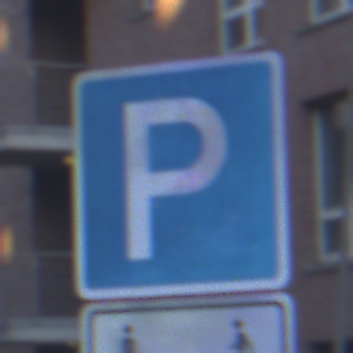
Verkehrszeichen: Parken
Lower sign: CarsharingfahrzeugeFrei
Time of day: SunriseSunset
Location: Outdoor (Urban)
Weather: Clear
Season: NotSpecified
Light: Natural